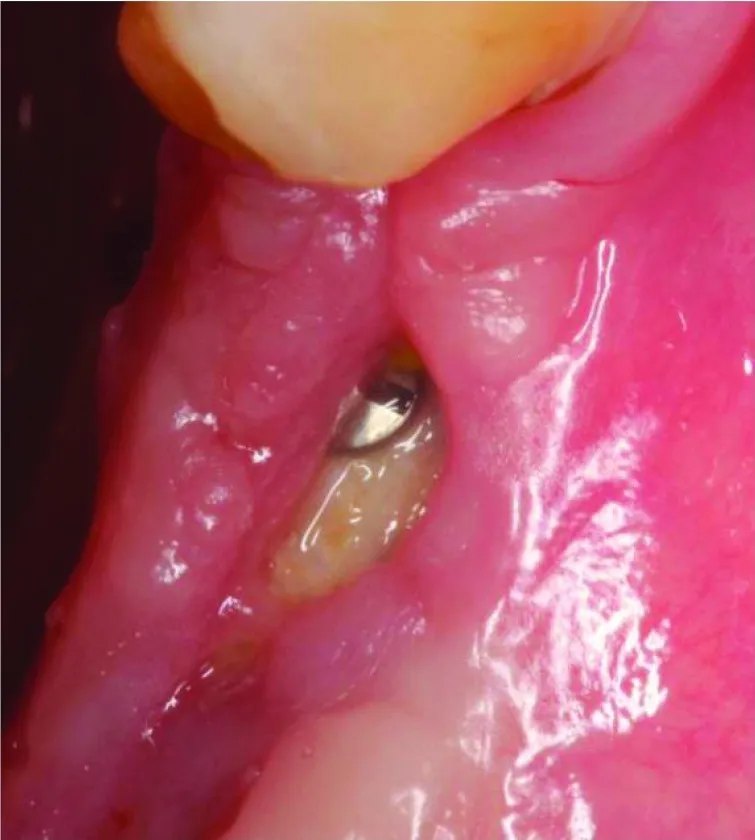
4 weeks follow-up, membrane exposure can be observed.
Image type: pathology (fish)